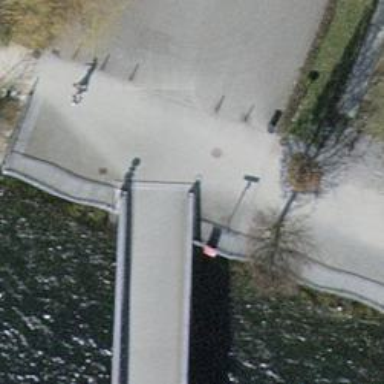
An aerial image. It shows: Asphalt path on bridge.